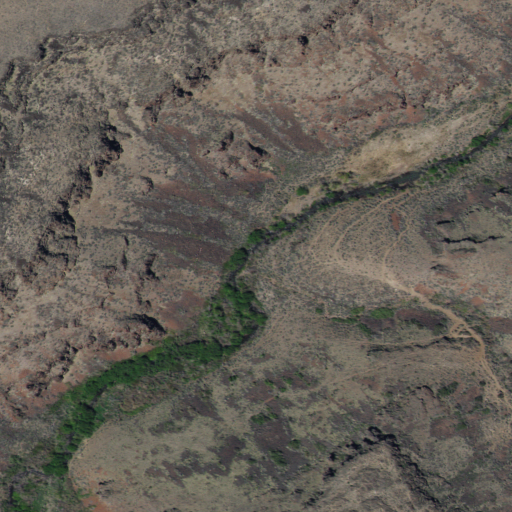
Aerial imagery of valley in Idaho named Sheep Trail Canyon containing only shrub